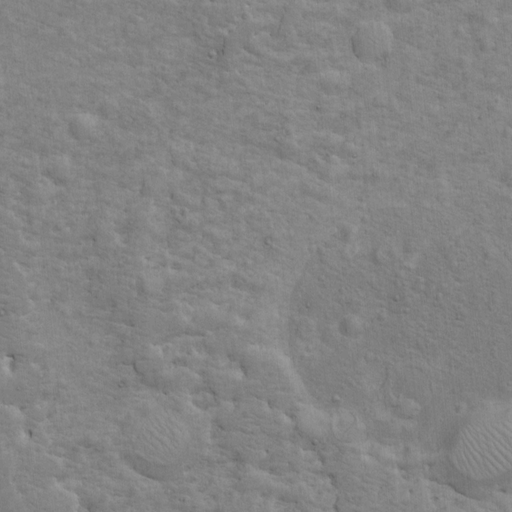
Classes present: Background